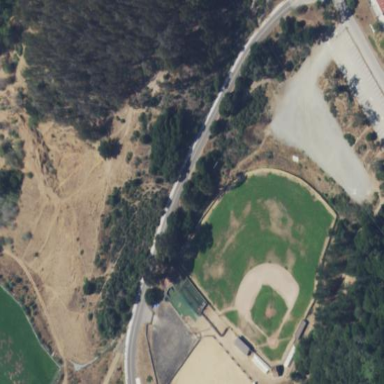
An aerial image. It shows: Baseball pitch for leisure and sports activities.